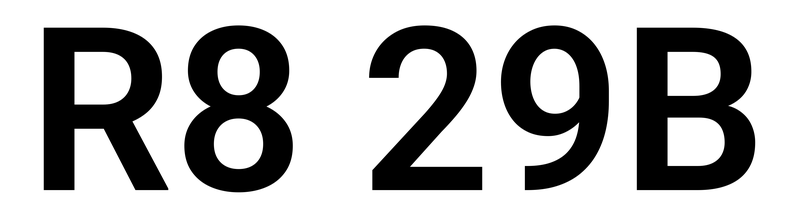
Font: Roboto_SemiBold